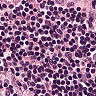
Metastatic tissue present: no